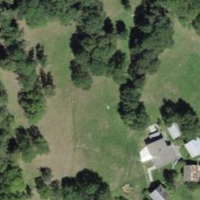
EUNIS habitat code: 55
Species observed at this site:
Saponaria ocymoides